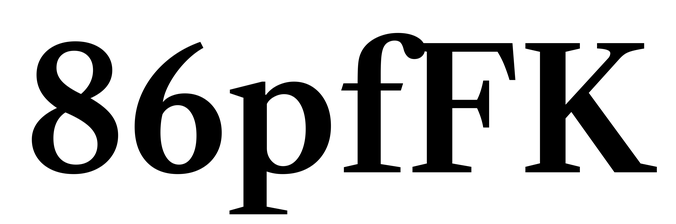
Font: LibreCaslonText_SemiBold